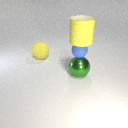
large yellow rubber cylinder above small blue rubber sphere